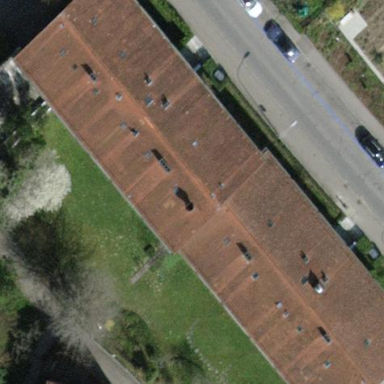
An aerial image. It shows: Gabled roof on building that houses apartments.